Question: I am receiving a Json object from web api,
it looks as follows:
'''
{"Sites":[{"SiteId":1,"SiteName":"Site 1"},{"SiteId":2,"SiteName":"Site 2"},{"SiteId":3,"SiteName":"Site 3"}]}
'''
Now I have the following code which uses gson to parse it to a POJO:
'''
@Override
protected Response<T> parseNetworkResponse(NetworkResponse response) {
try {
String json = new String(response.data,
HttpHeaderParser.parseCharset(response.headers));
return Response.success(gson.fromJson(json, clazz),
HttpHeaderParser.parseCacheHeaders(response));
} catch (UnsupportedEncodingException e) {
return Response.error(new ParseError(e));
} catch (JsonSyntaxException e) {
return Response.error(new ParseError(e));
}
}
'''
And here is my POJO:
'''
public class UsersSitesViewModel
{
public List<UserSite> Sites;
}
public class UserSite {
public UserSite(int siteId, String siteName)
{
SiteId = siteId;
SiteName = siteName;
}
public int SiteId;
public String SiteName;
}
'''
But now when I run in my code and I debug to look at the pojo it created:
it looks as follows:

WHy is it inseting 10 Null values into my array?
That is incorrect!
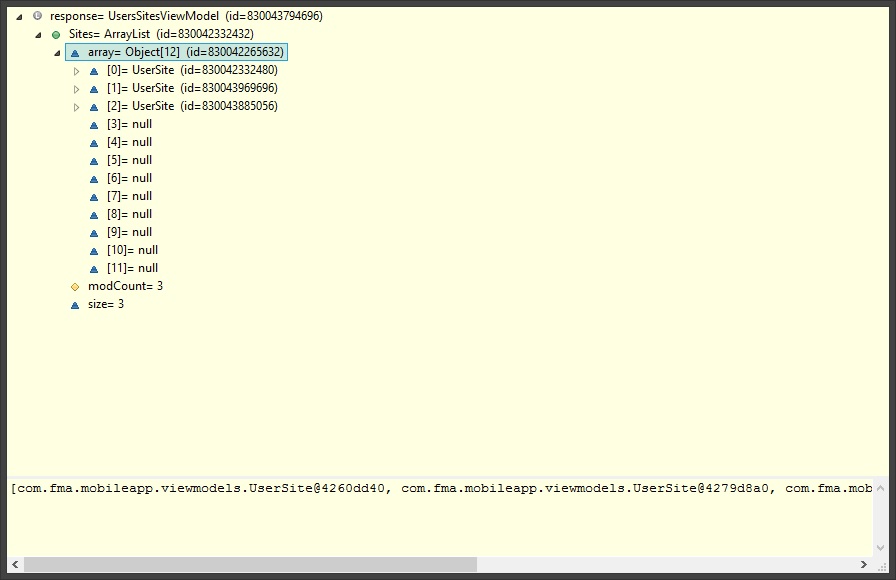
Answer: The reason you're seeing the ten null values is due to the way that Array Lists work. Array lists are essentially vectors, or things like act like arrays but automatically resize. To prevent extra amounts of copying memory around vectors (and ArrayLists) are generally created with additional memory. Since the time it takes to copy memory is larger than the time it takes to allocate memory at the beginning, most implementations just allocate extra space at the beginning.
We can tell that this is happening by the 'size' attribute inside the ArrayList. The 'size' is listed as '3', which is the correct number of elements inside the array list. As such, when you query what the length of the array list is, you'll get '3'.